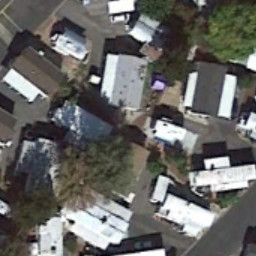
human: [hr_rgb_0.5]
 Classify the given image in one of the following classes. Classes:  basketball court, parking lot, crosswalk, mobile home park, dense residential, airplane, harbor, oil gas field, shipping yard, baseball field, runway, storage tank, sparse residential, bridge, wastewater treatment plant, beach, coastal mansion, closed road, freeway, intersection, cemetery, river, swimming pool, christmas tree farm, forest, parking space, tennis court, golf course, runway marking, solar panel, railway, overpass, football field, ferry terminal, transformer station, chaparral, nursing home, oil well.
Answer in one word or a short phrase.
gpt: mobile home park